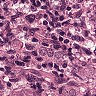
Metastatic tissue present: yes